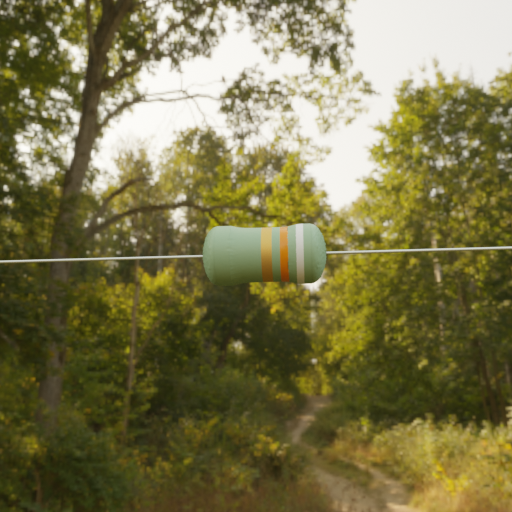
Resistor colour bands (in order): gold, orange, white